Question: I have tried to insert image background

How the code should be written? Thanks for answering
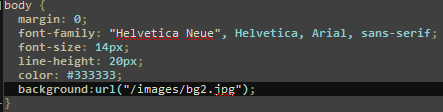
Answer: Insert your image line like below
'''
background-image: url('/images/bg2.jpg');
'''
Please be make sure that your given URL is correct path for the Image.